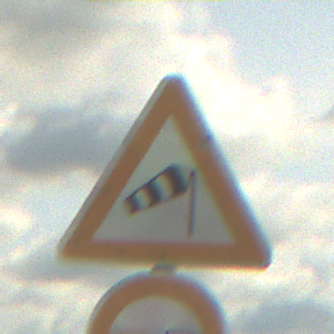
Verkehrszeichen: SeitenwindVonRechts
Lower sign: Ueberholverbot
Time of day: Midday
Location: Outdoor (RoadRail)
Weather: PartlyCloudy
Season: NotSpecified
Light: Natural